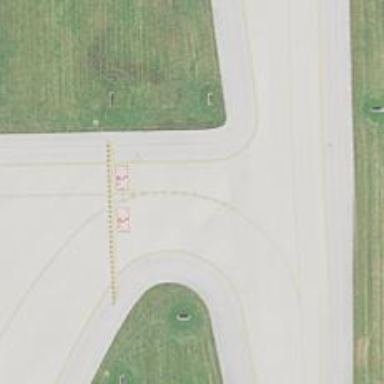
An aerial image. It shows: Image of taxiway at airport.